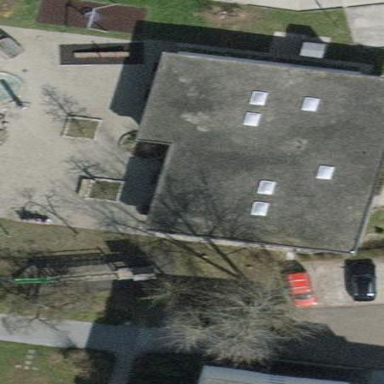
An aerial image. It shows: Kindergarten building.